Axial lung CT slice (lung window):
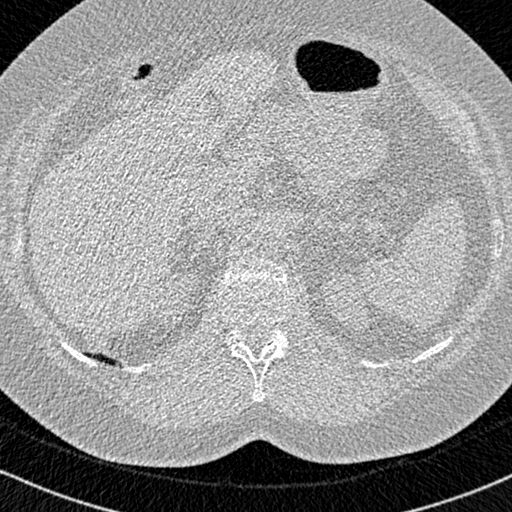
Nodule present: no